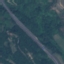
Label: Highway